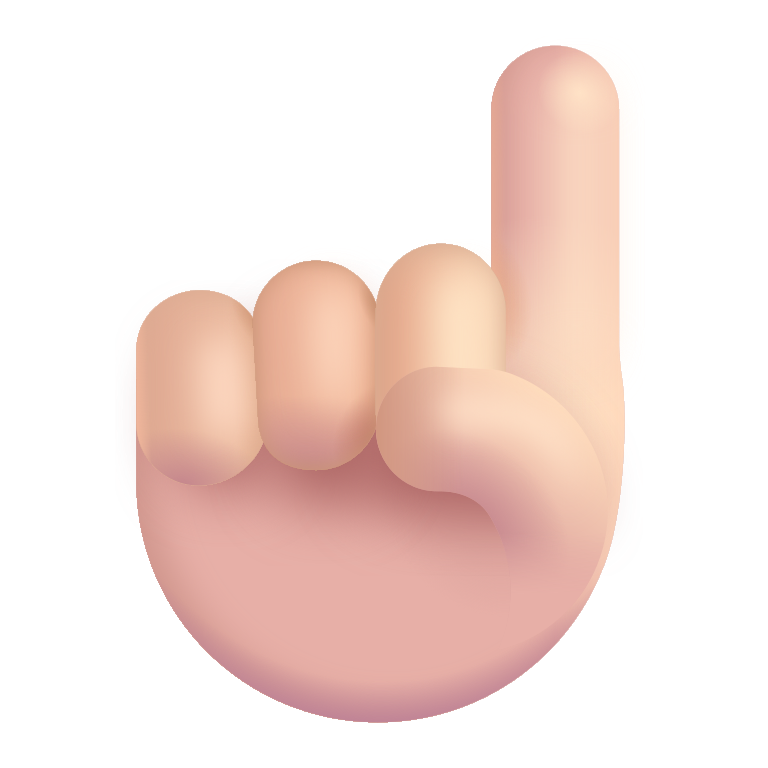
index pointing up color light